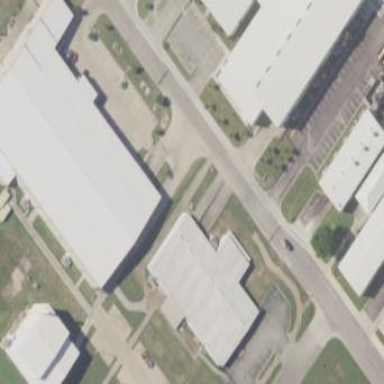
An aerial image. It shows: Warehouse building.